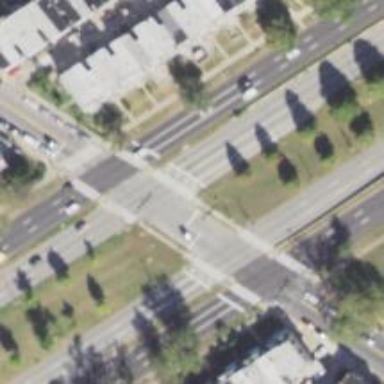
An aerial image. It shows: Zebra crossing for pedestrians.